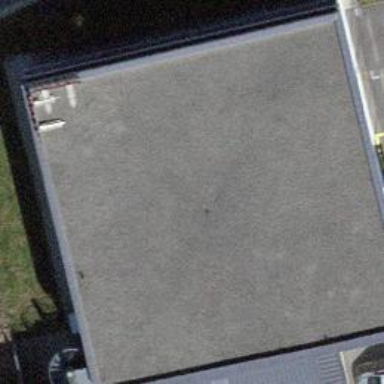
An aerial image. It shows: Industrial building with flat roof.